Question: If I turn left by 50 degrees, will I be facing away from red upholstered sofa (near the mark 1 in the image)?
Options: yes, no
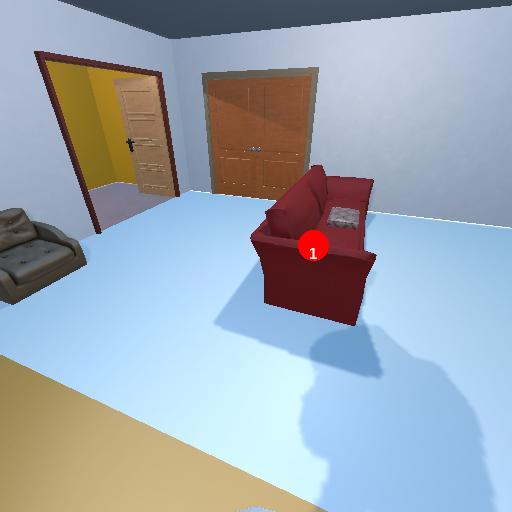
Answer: yes